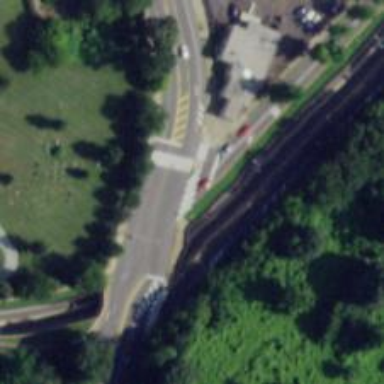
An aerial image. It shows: Zebra crossing on the road.